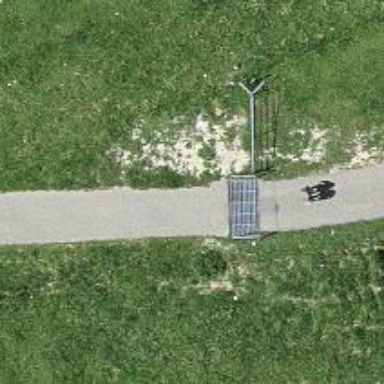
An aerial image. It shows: Cattle grid barrier.